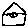
Label: house